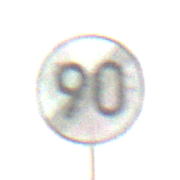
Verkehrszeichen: EndeGeschwindigkeit90
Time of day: SunriseSunset
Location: Outdoor (Nature)
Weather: PartlyCloudy
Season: NotSpecified
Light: Natural